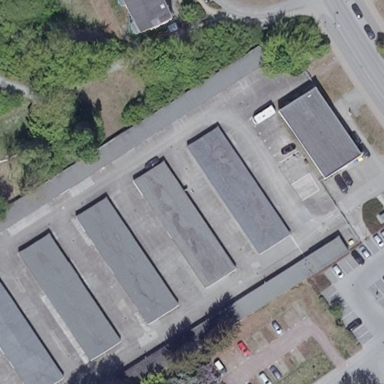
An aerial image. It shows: Group of garages.